Question: Well,
i have a circle like this in the photo.
I want to rotate my red line to the degree that i want.
The circle start from 0 to 300 degrees.
I started to do something with
'''
CGFloat wAngle = Degrees2Radians([_Weight.text intValue]/300.0*360);
_Arrow.layer.transform = CATransform3DMakeRotation (wAngle + M_PI, 0, 0, 1);
'''
but in this snippet, 0 value was on top, not on bottom.
Probably because i'm not a genius in trigonometry... :)

What is the correct way to rotate properly the arrow?
How are the values of angle to set?
thanks.
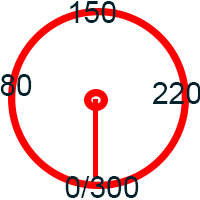
Answer: You don't need to transform degrees and radians. You have a relative value:
'''
CGFloat relativeAngle = [_Weight.text intValue] / 300.0;
'''
So just use it:
'''
_Arrow.layer.transform = CATransform3DMakeRotation(relativeAngle * M_PI*2, 0, 0, 1);
'''
If the start is wrong just change the initial position of your view.
(Or sum up the wrong angle to the new angle. Like '(relativeAngle * M_Pi*2 + correction)'.
'''
// what PI means in degrees
M_PI * 2 = 360deg
M_PI = 180deg
M_PI_2 = 90deg
M_PI_4 = 45deg
'''